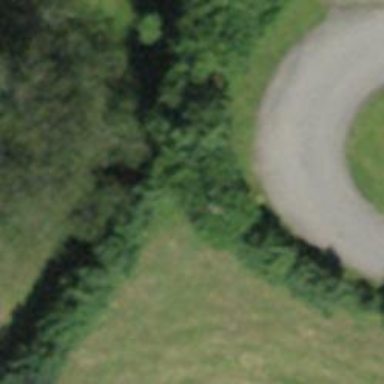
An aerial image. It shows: Hedge barrier.